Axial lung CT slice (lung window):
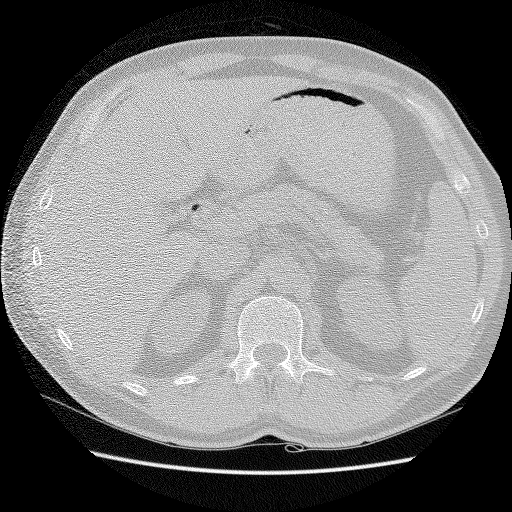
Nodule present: no